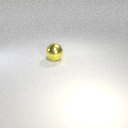
large yellow metal sphere